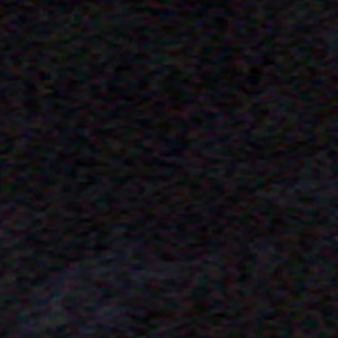
Label: other